Question: Novice here - of course. I'm using Unity 5, and am looking to display on screen the coordinates of a player using a FPS camera. The main reason is I'm using a camera path animator to fly around a terrain scene I built for class, and think by logging coordinates via walking around in FP will make placing my camera path waypoints a lot easier.
What I have done:
-Created new empty game object -Added Component -> Rendering -> GUIText -Added Component -> New Script ->C#
Now I of course searched around to find a solution and found this:
'''
function OnGUI () {
GUI.Label (Rect (10,120,500,100), "X = " + transform.position.x + " Y= " + transform.position.y + "Z= " + transform.position.z);
}
'''
Which is great! But I am not a strong C# programmer by any means, but I do know this needs a Player variable of some sort yet. So please, could anyone simply direct me, or mind posting the code needed to make player coordinates appear on the screen. This doesn't have to be pretty or anything, I just need to write down the data as I walk around in FP. (unless you want brownie points and know of a way to log coordinates into a .txt file on button press... hahaha Thanks guys!

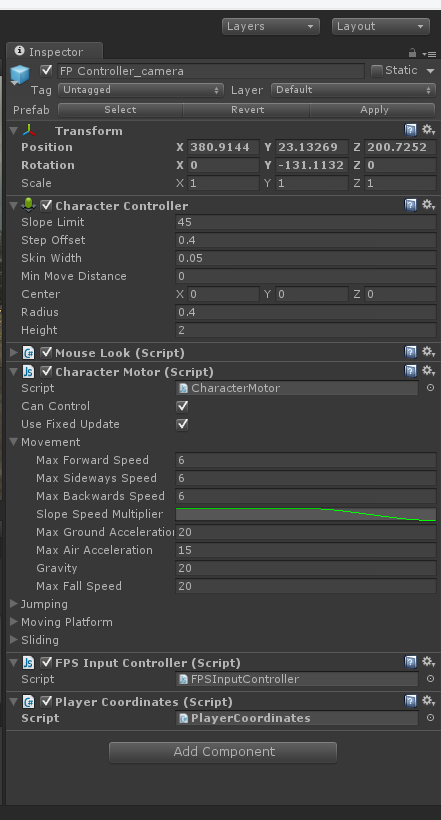
Answer: I'm not sure this is what you want....
1. Create new GameObject(GUIText) and make it's parent with your player game object. Now GUIText game object will follow your player object automatically
2. Add new script(i.e, PlayerPositionLogger.cs). to GUIText game object.
3. Find player script on void Start() on PlayerPositionLogger.cs or declare public Player player; and link player object on editor.
4. Update content of GUIText with player object.
<URL>